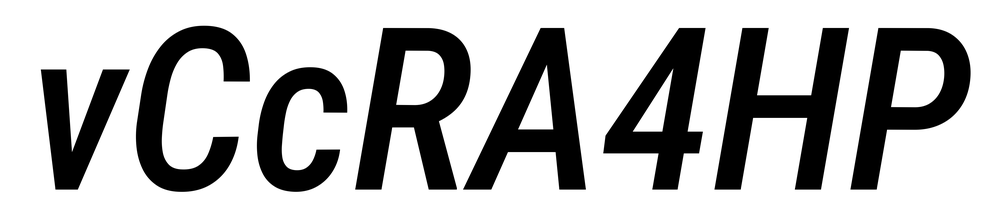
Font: Roboto-Italic_Condensed_Medium_Italic